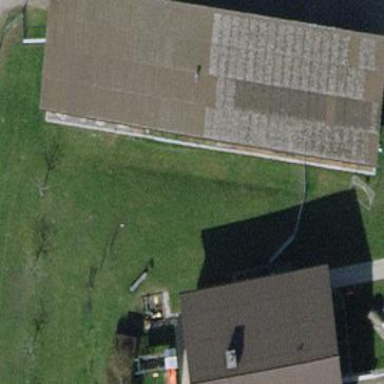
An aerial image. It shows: Barn.